Question: I created a WebApi project and configured Castle Windsor as DI container.
When I deploy my WebApi on my WebServer, everything is working fine until I restart the web server (I'm using 'IIS') by clicking on the restart button or by executing the 'iisreset' command. After that, I always have the following error:
> No component for supporting the service
XXX.ICategoryDomainService
was found
When running my project in debug mode inside 'Visual Studio', this problem seems to happen randomly. But each time I do a full 'Clean/Rebuild', it's then working at least once. Stopping/Starting the project many times (always inside 'Visual Studio') brings the problem back. When the exception raised, I inspected the state of the Container and everything seems to be ok

Ok, I finally managed to find where the problem was (but I do not have a proper solution for now).
I'm doing a registration in a Framework dll that scans all types of my current project and tries then to registered automatically some of these types...
'''
IEnumerable<IInstaller> installers = this.Container.ResolveAll<IInstaller>();
foreach (IInstaller installer in installers)
{
installer.Install(this.Container);
}
'''
This is how IInstaller is registered:
'''
this.Container.Register(Classes
.From(ApplicationDomain.Current.ConcreteClasses)
.BasedOn<IInstaller>()
.WithServiceAllInterfaces()
.LifestylePerWebRequest());
'''
A small extensions method (always in Framework)
'''
public static void RegisterAllServices(this IWindsorContainer container,
IEnumerable<Type> types)
{
container.Register(Classes
.From(types)
.BasedOn<IService>()
.WithServiceAllInterfaces()
.LifestyleTransient());
}
'''
'''
public class BusinessInstaller : IInstaller
{
public void Install(IWindsorContainer container)
{
Type[] types = typeof(BusinessInstaller).Assembly.GetTypes();
container.RegisterAllServices(types);
}
}
'''
It's very weired, but this is what I can observe: The extensions method 'RegisterAllServices' is only called when I do a full rebuild. After that, in debug mode, I can see that the debugger just steps over an never get into this method BUT the types are registered anyway (but probably in a wrong way, because Windsor is not able to resolve them!).
The temporary fix is to register all my classes in the BusinessInstaller. Then it works... but it's not optimal, it would be better if everything could be automatically registered...
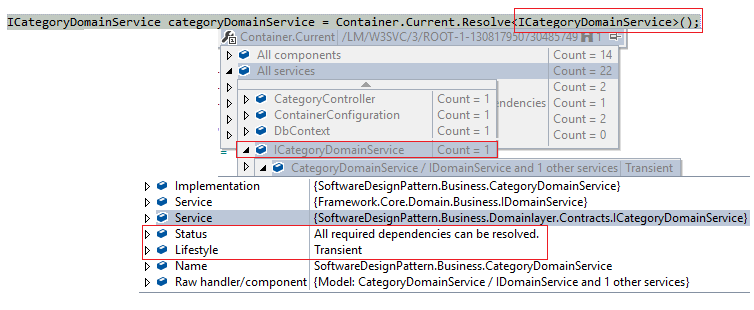
Answer: I think your problem lies in line
ApplicationDomain.Current.ConcreteClasses
In brief taking types from Application Domain is not reliable if assemblies are refenced but not used in the code. Therefor fix will be type explicitly reference your assembly containing the installer in your boostrap code like:
'''
var t = typeof(BusinessInstaller).Assembly
'''
See this <URL> for similar issue.